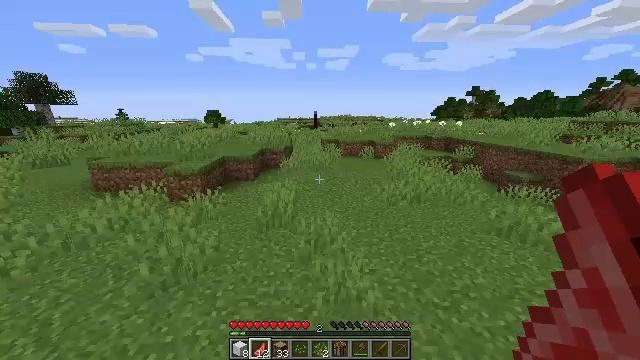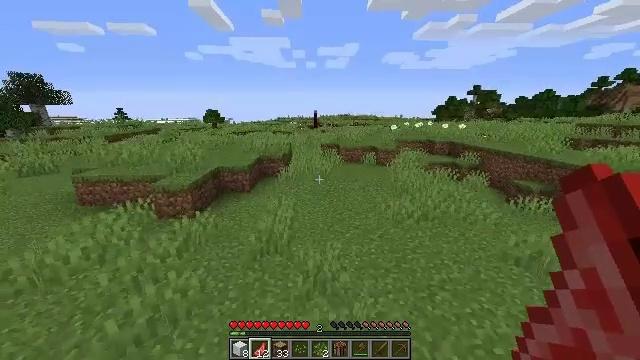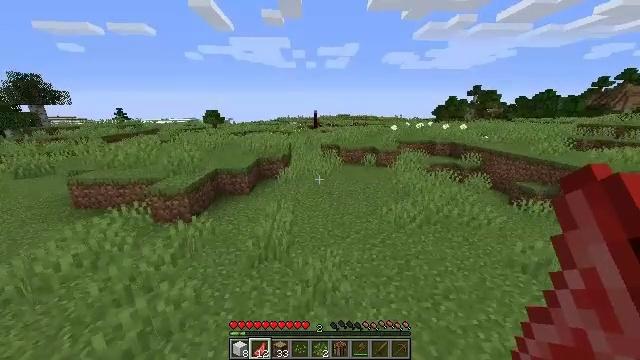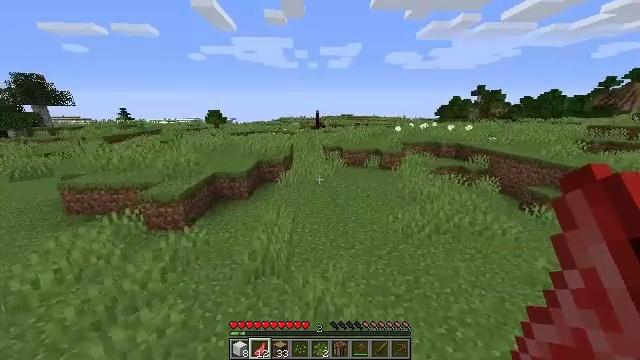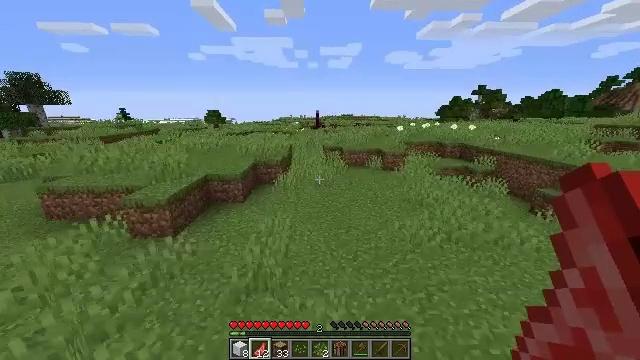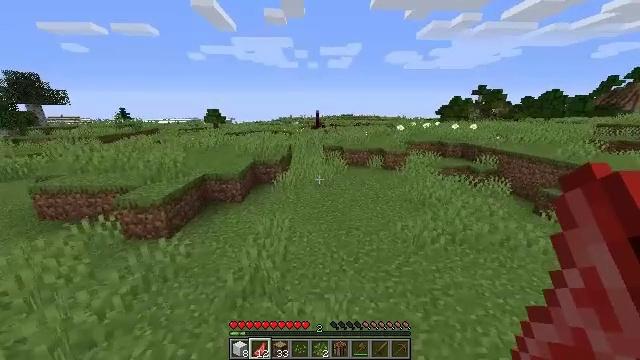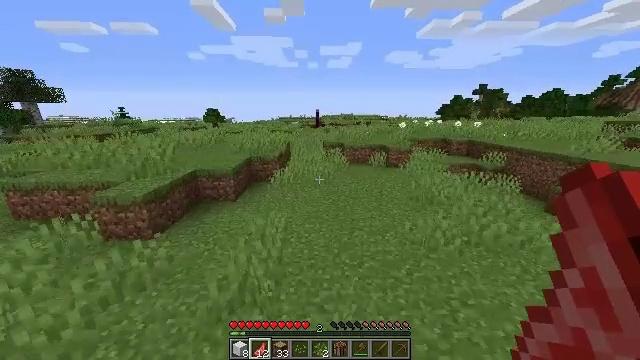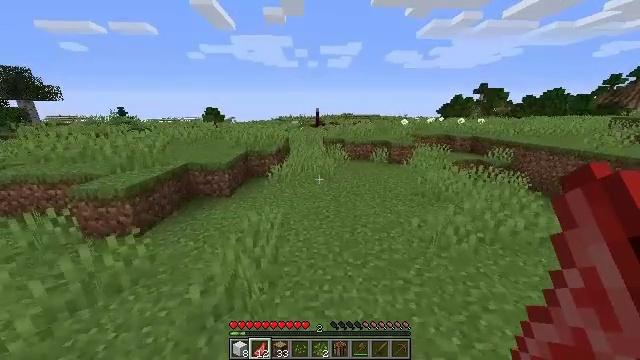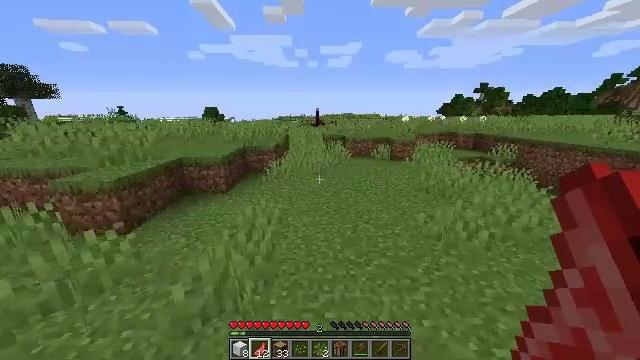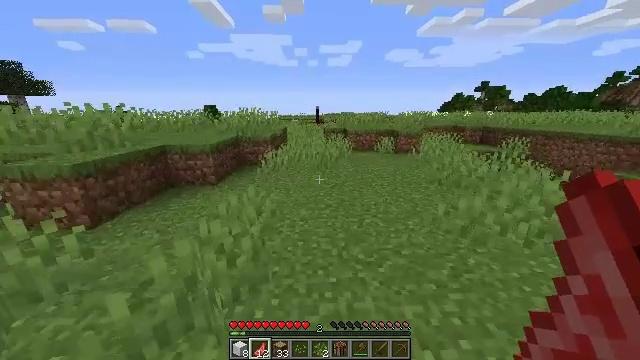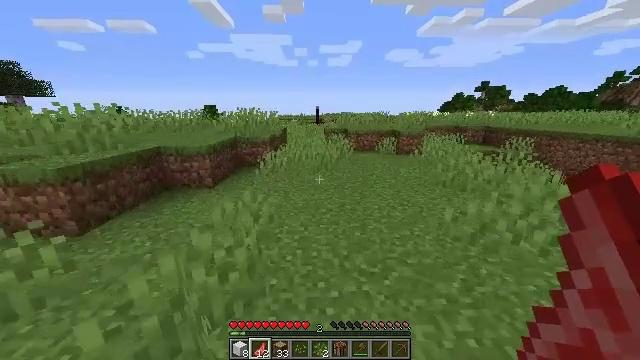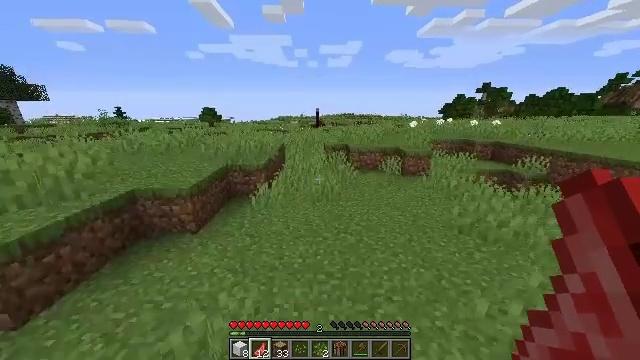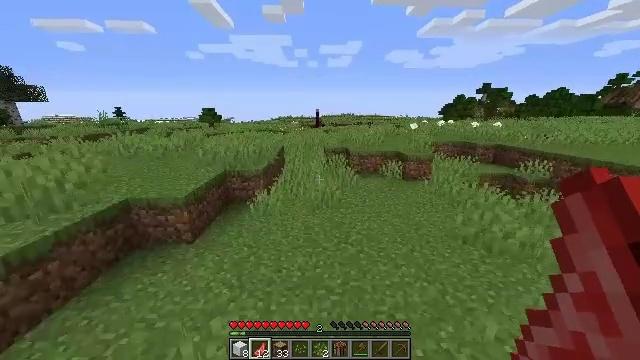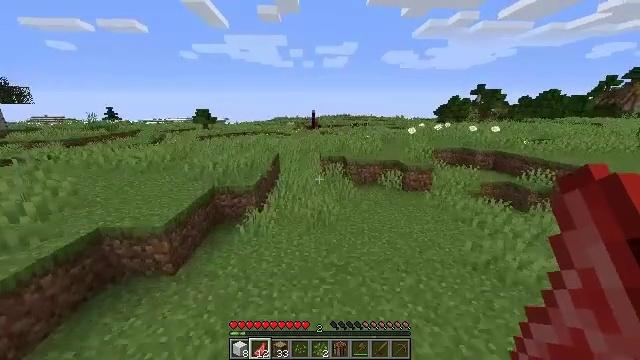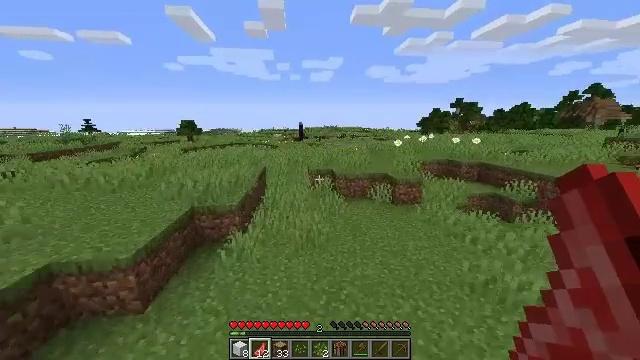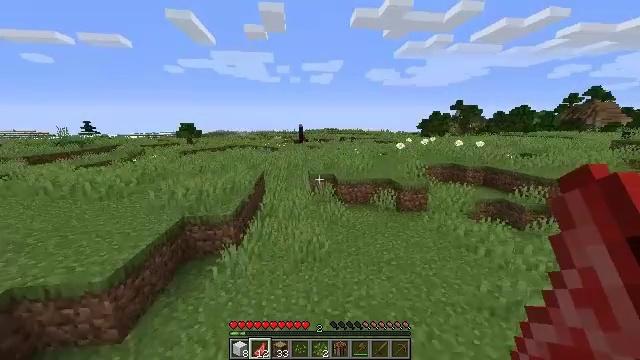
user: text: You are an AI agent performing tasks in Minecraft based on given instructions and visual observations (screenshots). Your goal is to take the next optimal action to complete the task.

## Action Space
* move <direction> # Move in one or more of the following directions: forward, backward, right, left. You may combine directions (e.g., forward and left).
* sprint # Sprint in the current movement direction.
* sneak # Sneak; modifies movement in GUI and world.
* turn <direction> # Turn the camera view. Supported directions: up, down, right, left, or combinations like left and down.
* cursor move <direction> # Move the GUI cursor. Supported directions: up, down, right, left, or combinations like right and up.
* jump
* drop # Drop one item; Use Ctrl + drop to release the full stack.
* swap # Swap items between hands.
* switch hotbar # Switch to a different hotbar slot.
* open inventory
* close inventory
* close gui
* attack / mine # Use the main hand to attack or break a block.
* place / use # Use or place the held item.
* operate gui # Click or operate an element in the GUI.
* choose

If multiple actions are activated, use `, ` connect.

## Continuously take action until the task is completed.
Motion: motion action
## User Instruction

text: Recover the brewing stand by mining it.
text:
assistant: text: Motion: move forward, jump
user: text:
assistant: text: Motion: move forward, jump
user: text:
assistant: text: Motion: move forward, jump
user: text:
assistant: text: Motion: move forward, jump
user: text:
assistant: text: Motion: move forward, jump
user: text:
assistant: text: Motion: move forward, jump
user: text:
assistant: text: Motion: move forward, jump
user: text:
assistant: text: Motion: move forward, jump
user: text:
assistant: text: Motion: move forward, jump
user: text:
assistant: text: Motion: move forward, jump
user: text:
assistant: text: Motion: move forward
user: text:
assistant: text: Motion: move forward
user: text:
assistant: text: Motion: move forward, turn right
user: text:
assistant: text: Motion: move forward, turn right and up
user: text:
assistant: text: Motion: move forward
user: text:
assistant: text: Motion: move forward
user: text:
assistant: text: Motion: move forward
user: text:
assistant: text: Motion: move forward
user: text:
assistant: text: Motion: move forward
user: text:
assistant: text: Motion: move forward
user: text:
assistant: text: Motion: move forward
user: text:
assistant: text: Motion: move forward
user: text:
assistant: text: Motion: move forward
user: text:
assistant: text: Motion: move forward
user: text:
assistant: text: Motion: move forward
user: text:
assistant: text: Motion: move forward
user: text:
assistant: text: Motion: move forward
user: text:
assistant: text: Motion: move forward
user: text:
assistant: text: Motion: move forward
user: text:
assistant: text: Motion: move forward, turn left and up